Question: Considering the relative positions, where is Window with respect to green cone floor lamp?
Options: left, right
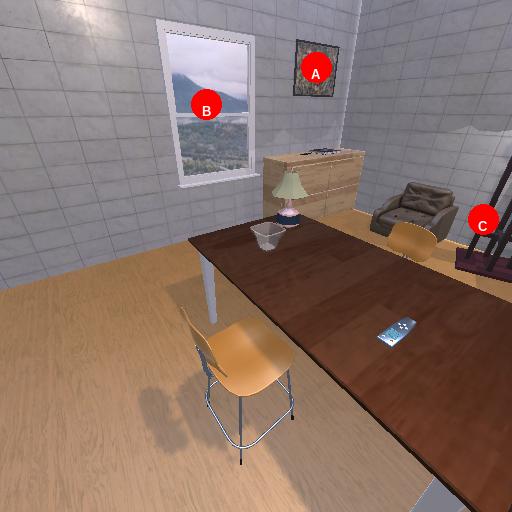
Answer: left